The plot is a Hilbert-envelope spectrum of a rotating bearing's acceleration signal, annotated with the bearing's characteristic defect frequencies. Based on the visible evidence, which condition applies: normal, inner_race, outer_race, ball?
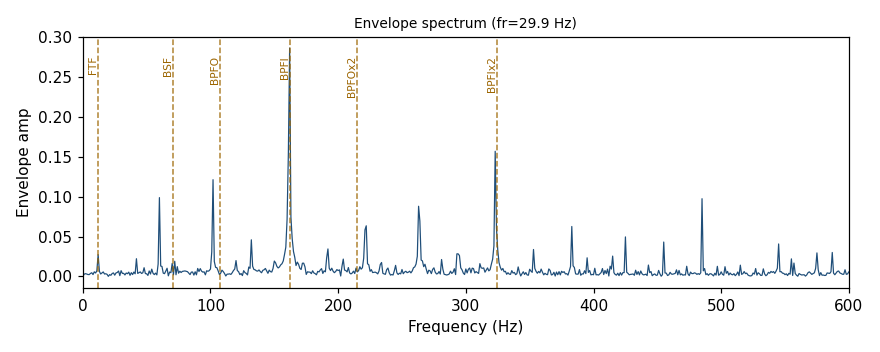
Answer: inner_race